Current action and preconditions to check: trajectory_clear

Your task: For each precondition in the list above, predict whether it will hold at this action.

Consider the current scene as observed from the mobile robot's camera, and analyze the predicted future states of all dynamic agents (e.g., people, animals, vehicles, or any moving entities) within the NEXT SECOND.

IMPORTANT: Only answer "very likely" if you are absolutely certain—based on strong, clear evidence—that a dynamic agent will violate the precondition in the predicted future state. Do NOT answer "very likely" for unlikely, ambiguous, or low-probability risks.

Ask yourself for each precondition: Is there a high probability, with clear and convincing evidence, that the predicted future states of any dynamic agent will interfere with the predicted future state of the currently executing action within the NEXT SECOND, causing that precondition to fail?

Assess the risk level based on these predictions. Use "likely" or "very likely" if motions create a clear risk of interference.

Use "neutral" or "improbable" if agents are nearby but their predicted paths are clearly diverging or non-conflicting.

Failure Risk Categories: "very improbable", "improbable", "neutral", "likely", "very likely"

Answer Format: Output ONLY the probability_of_failure value from these categories: "very improbable", "improbable", "neutral", "likely", "very likely"

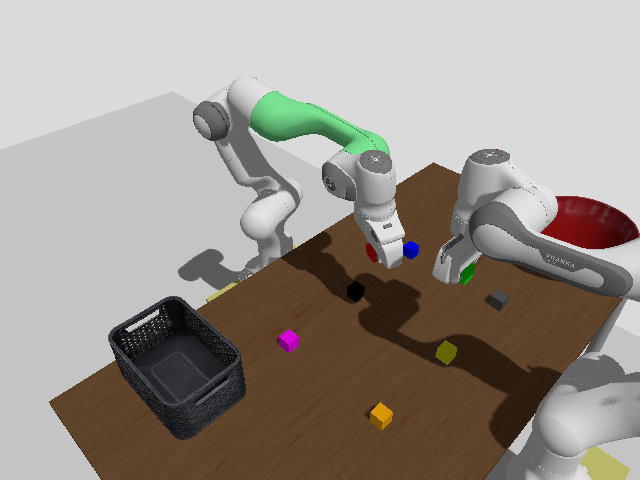

Answer: neutral